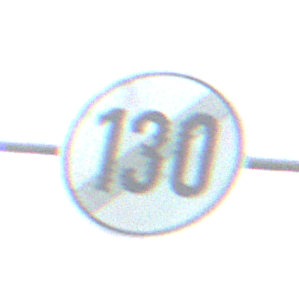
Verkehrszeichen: EndeGeschwindigkeit130
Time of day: MorningAfternoon
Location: Outdoor (Nature)
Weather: PartlyCloudy
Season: NotSpecified
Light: Natural